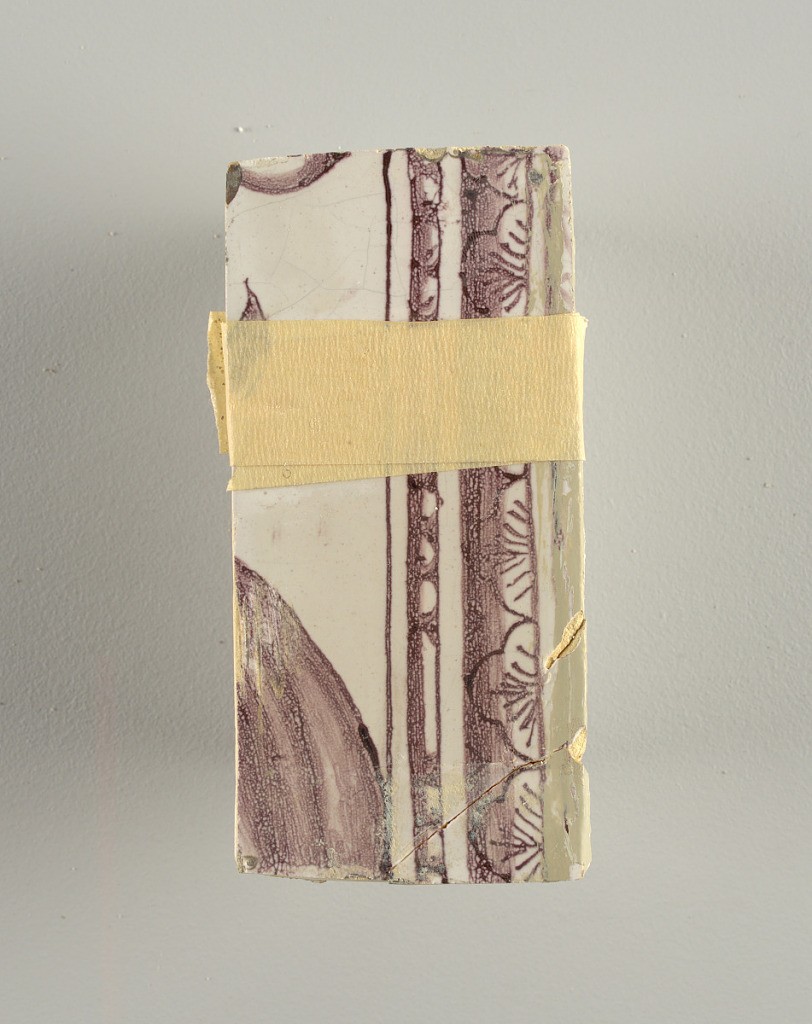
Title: Wall facing
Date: ca. 1725
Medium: Tin-glazed earthenware, underglaze
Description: Horizontal rectangle.  Thirty-seven tiles wide and twenty-one high with opening for door or window nineteen and one-half tiles high and twelve wide.  To left and right of opening, centered canopy above. Left, woman representing Hope, right, a sculputure urn.  Centered above opening, a mascaron.  Arabesque design of foliage.